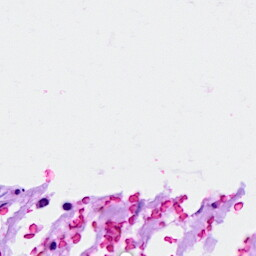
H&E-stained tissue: Breast